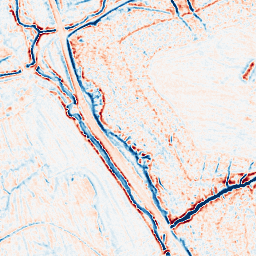
Category: edge_preserving
Decomposition family: bilateral
Decomposition parameters: d: 9
sigma_color: 150
sigma_space: 50
Upsampling method: cubic_mitchell
Upsampling parameters: scale: 4
Upsampling scale: 4